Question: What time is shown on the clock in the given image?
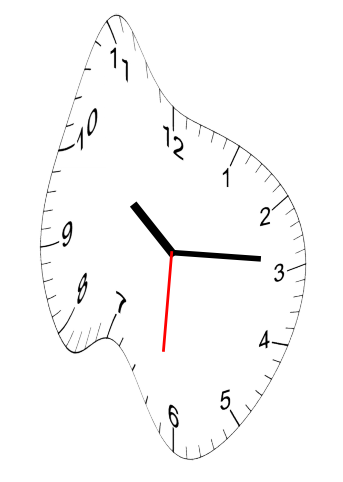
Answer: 10:14:31